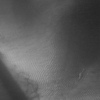
Label: not_dusty